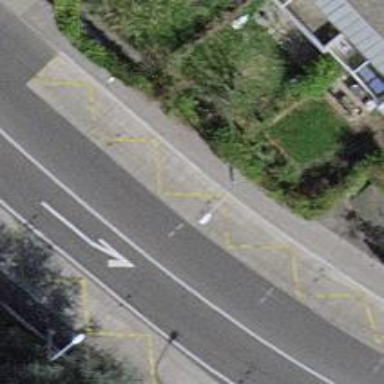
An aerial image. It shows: Tertiary road with trolley wires. The road has bus lane on the left and shared busway with cycle lane on the left side.